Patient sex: F
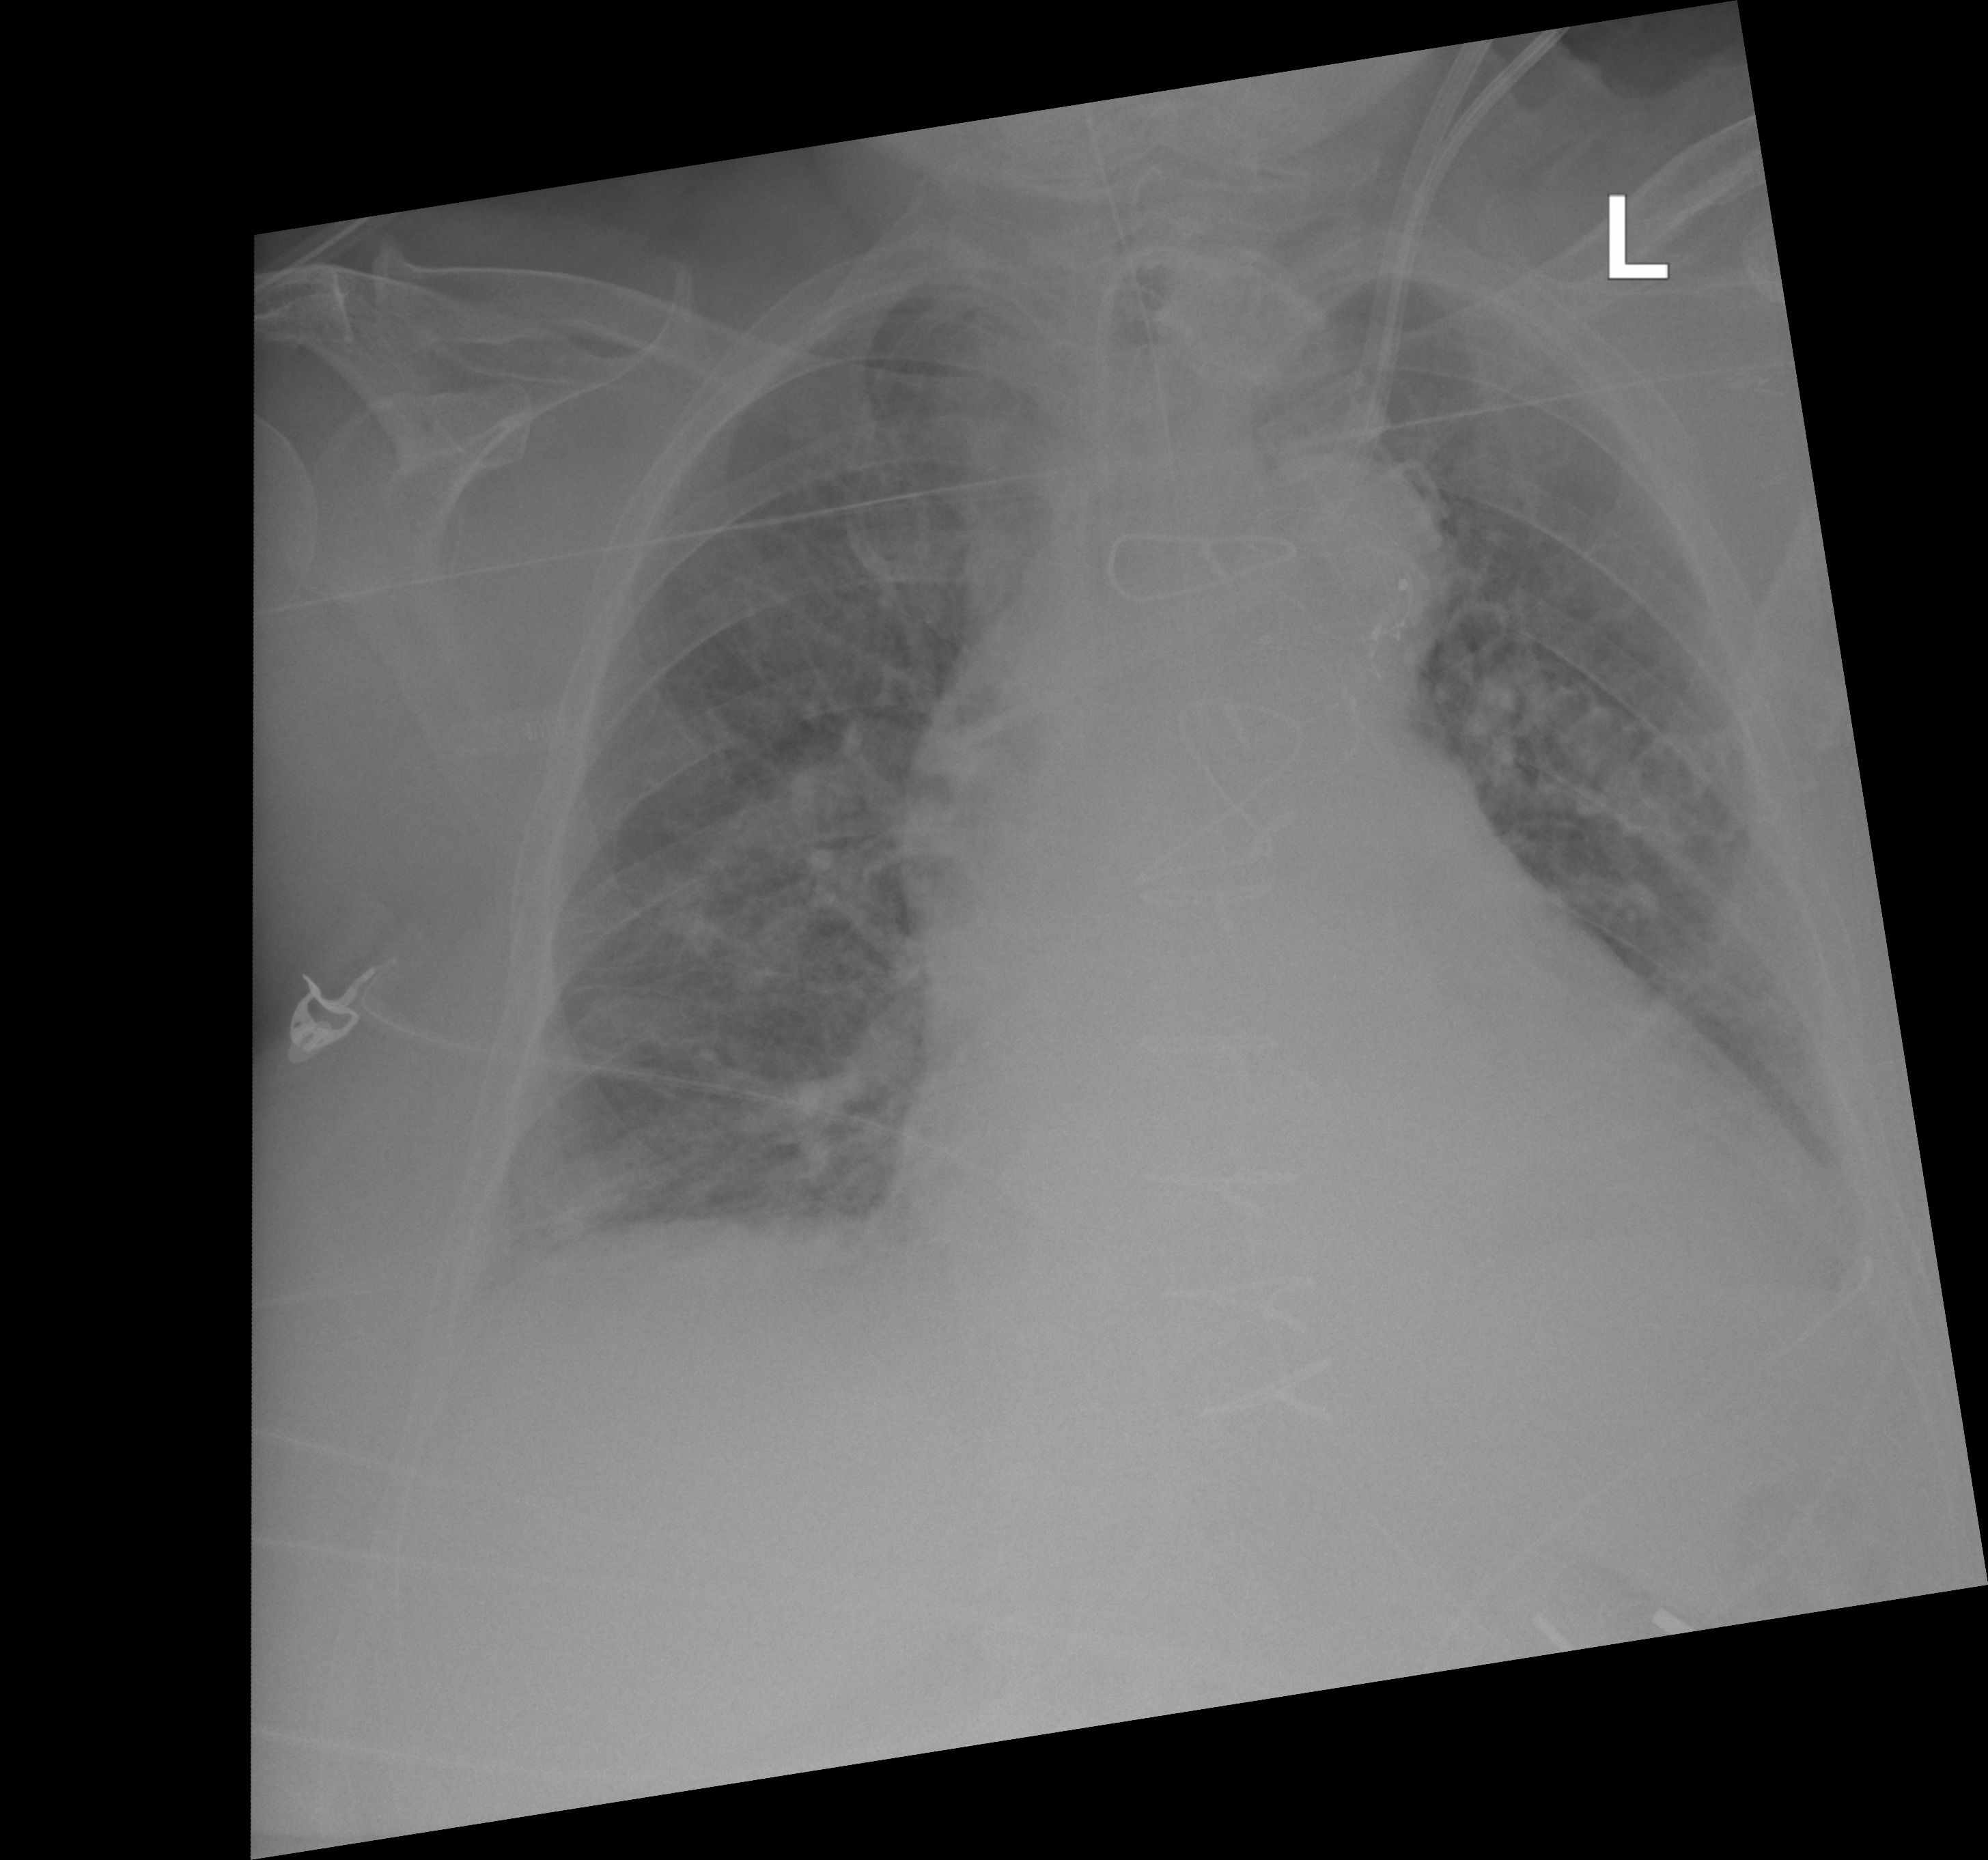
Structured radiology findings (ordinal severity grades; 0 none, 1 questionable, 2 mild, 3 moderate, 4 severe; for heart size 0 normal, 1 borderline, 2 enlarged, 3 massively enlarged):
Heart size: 2
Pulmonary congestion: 3
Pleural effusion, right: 1
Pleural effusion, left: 2
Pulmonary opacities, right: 0
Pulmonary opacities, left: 0
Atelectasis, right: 2
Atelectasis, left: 2